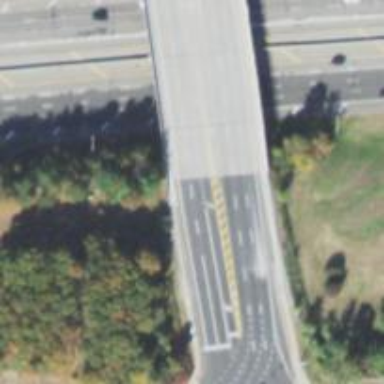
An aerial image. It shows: Trunk highway with bridge.